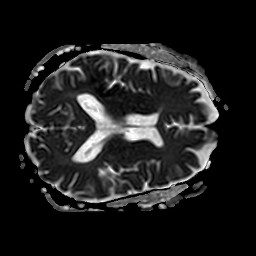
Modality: ADC
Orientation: axial
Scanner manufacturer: philips
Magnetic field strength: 3 T
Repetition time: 3.712 s
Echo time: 0.059 s